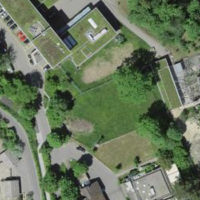
EUNIS habitat code: 53
Species observed at this site:
Bombus pratorum
Phoenicurus ochruros
Sitta europaea
Felis catus
Turdus merula